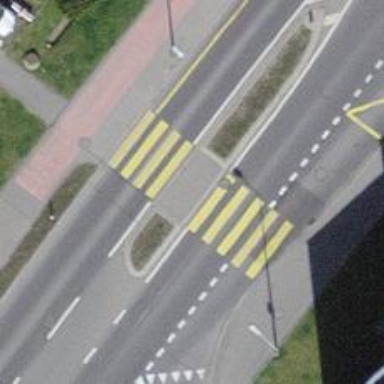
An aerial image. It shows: Uncontrolled zebra crossing with marked island on the road.